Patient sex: M
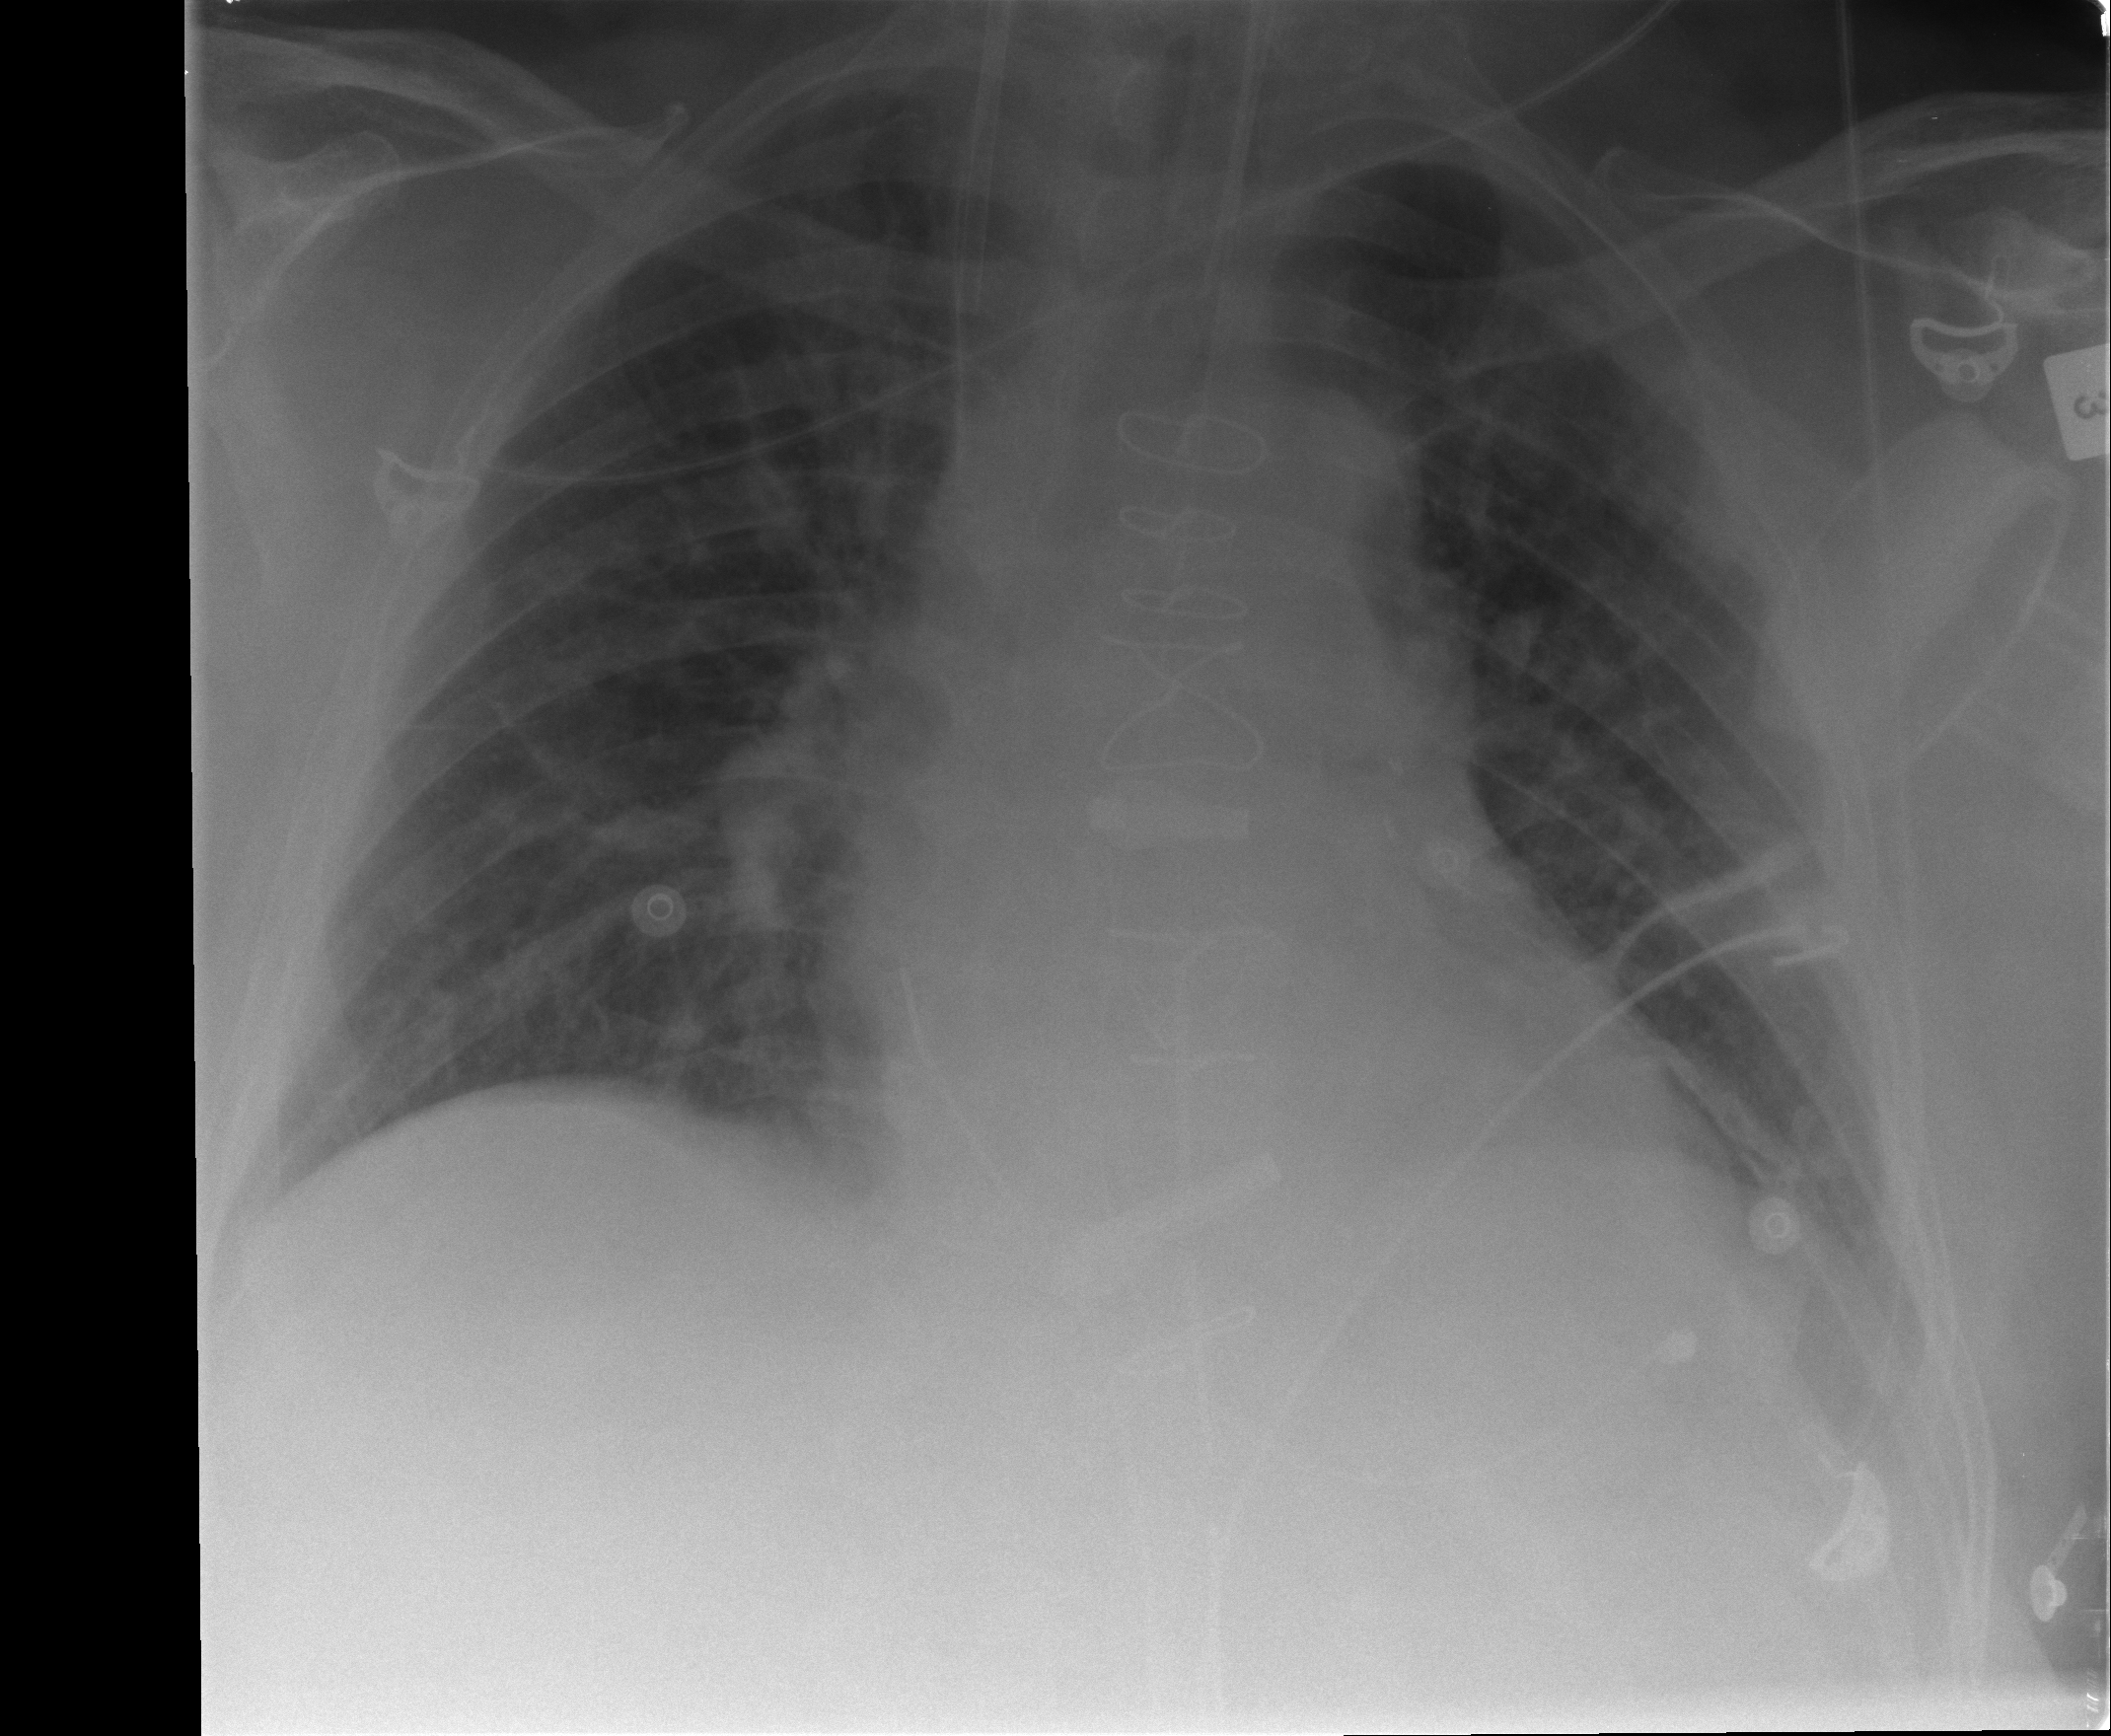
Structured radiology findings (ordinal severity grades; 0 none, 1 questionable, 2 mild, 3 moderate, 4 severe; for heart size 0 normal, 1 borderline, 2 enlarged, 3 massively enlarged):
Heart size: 2
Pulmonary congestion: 3
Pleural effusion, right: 0
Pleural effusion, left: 0
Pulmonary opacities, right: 0
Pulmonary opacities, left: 0
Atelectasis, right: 2
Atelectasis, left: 2